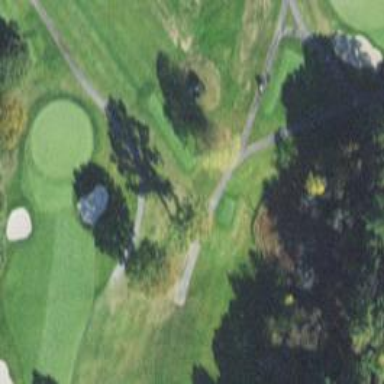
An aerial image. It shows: Path designated for golf carts.